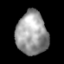
Tissue: lung
Cell type: Myeloid cells
Senescence score: 0.1436
Nuclear area (px): 1320
Mean DAPI intensity: 155.754